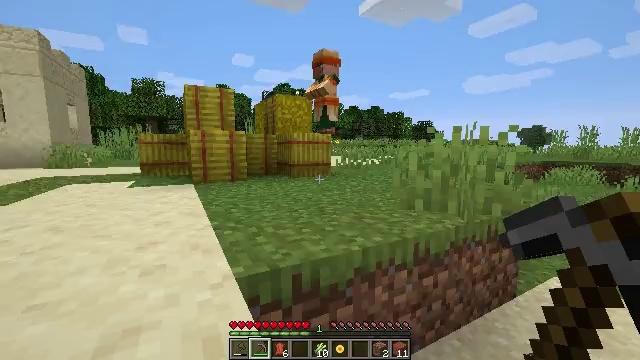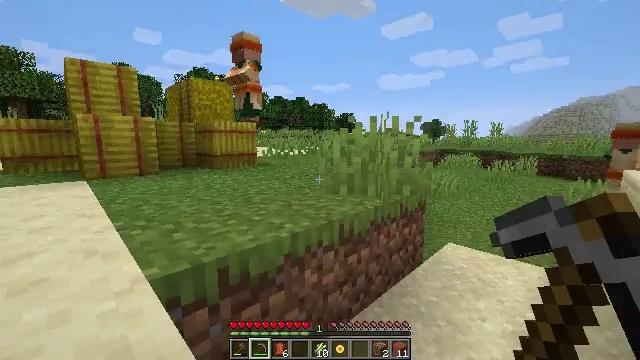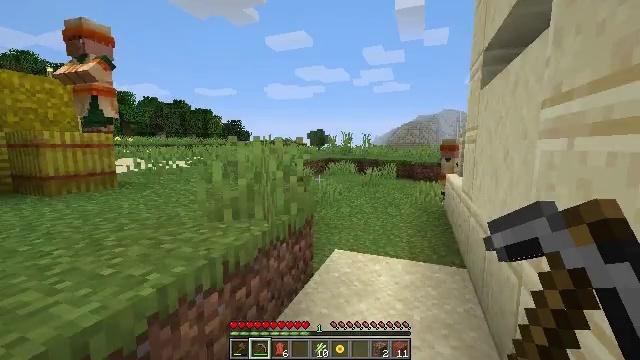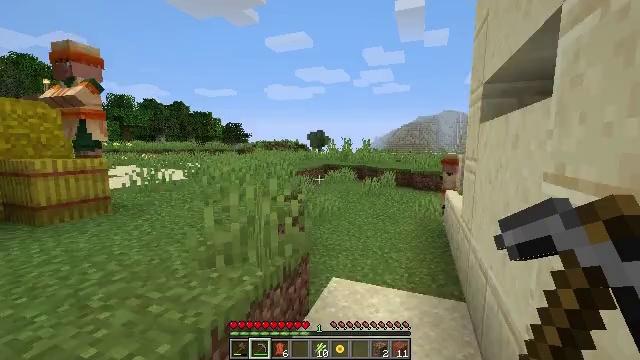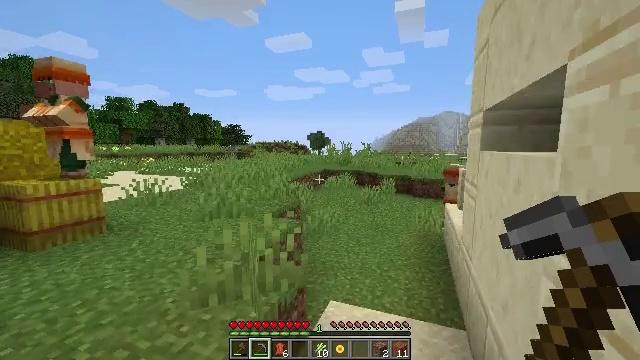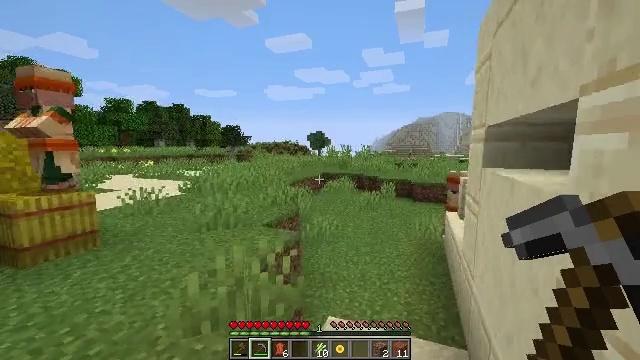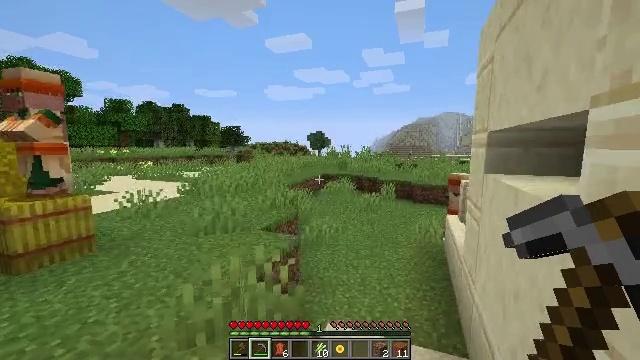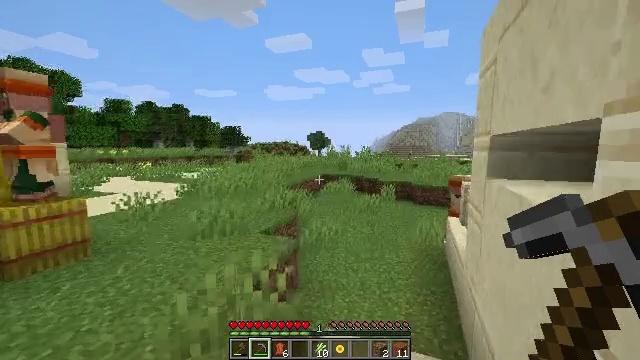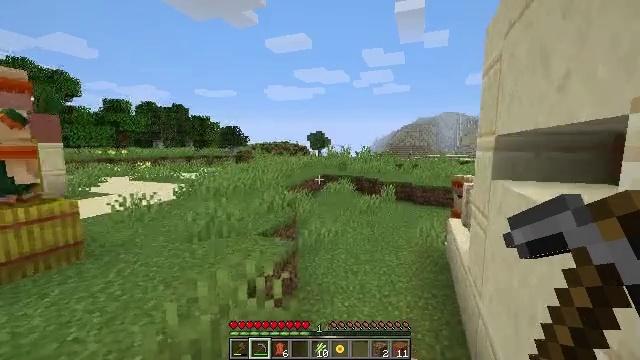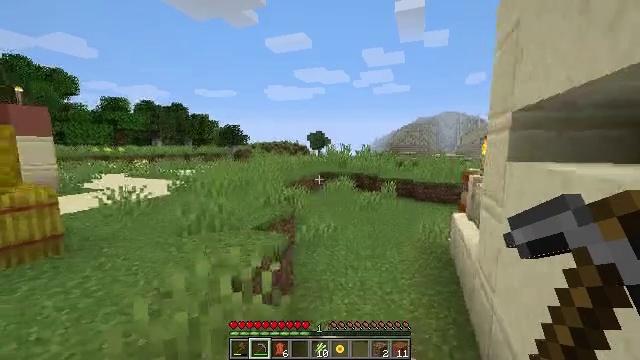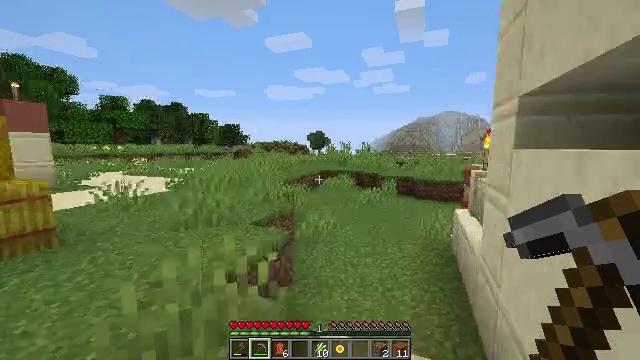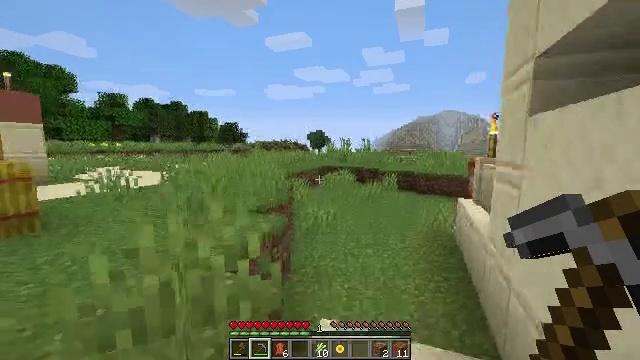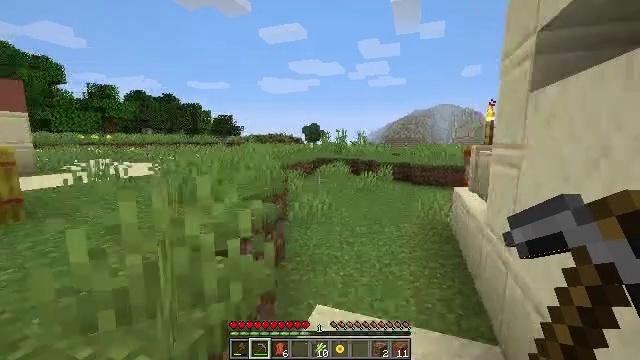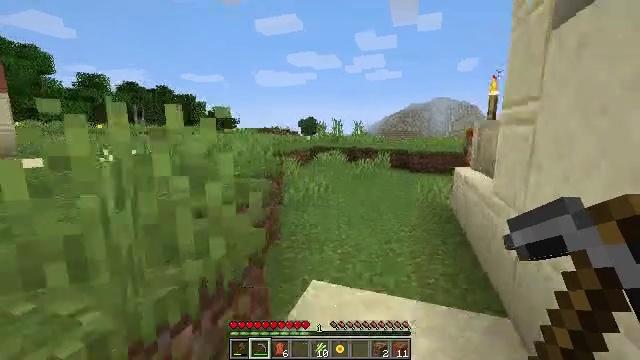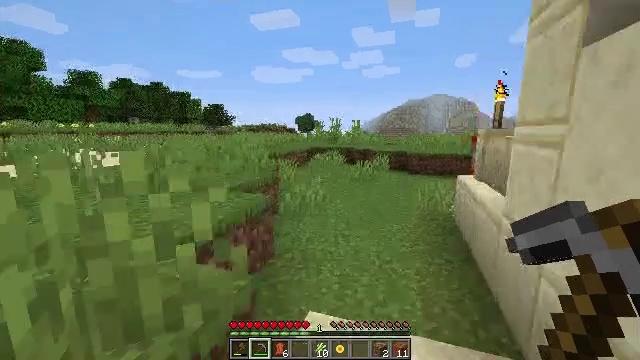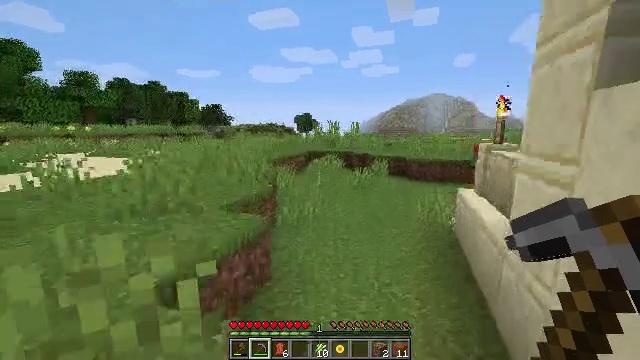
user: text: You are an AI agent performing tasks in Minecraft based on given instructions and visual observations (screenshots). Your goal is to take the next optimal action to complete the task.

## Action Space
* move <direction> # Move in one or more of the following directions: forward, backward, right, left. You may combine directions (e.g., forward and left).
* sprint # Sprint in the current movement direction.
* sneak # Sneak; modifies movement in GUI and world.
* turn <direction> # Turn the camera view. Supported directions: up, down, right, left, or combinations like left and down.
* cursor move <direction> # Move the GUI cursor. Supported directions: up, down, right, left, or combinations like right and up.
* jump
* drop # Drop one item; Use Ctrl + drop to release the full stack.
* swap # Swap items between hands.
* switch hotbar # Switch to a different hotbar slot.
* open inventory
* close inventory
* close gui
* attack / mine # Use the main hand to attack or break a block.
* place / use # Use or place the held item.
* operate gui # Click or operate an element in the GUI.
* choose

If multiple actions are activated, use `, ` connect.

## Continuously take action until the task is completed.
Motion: motion action
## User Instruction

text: Harvest birch logs from birch trees.
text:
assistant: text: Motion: move forward
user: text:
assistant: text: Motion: move forward, turn right and up, jump
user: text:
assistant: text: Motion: move forward
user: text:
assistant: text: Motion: move forward
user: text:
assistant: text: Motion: move forward
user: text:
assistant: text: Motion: move forward
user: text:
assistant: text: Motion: move forward
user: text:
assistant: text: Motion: move forward
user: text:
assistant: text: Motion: move forward
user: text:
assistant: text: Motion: move forward
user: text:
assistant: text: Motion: move forward
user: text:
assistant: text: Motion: move forward, turn right and down, jump
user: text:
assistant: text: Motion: move forward, turn down, jump
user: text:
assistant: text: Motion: move forward, jump
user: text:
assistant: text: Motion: move forward, jump
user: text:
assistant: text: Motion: move forward
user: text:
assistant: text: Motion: move forward
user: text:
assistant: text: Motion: move forward
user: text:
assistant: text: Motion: move forward
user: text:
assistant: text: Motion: move forward
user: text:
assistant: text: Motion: move forward
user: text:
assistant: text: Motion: move forward
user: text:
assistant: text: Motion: move forward
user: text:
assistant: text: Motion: move forward
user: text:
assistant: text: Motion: move forward
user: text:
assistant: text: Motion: move forward
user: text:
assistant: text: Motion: move forward
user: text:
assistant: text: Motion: no_op
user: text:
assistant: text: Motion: no_op
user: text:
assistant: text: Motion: switch to hotbar 2